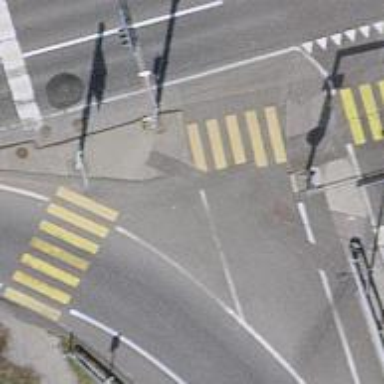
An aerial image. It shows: Crossing with traffic signals.